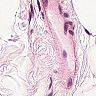
Metastatic tissue present: no